Question: I'm building a GPS Java application used in positioning and tracking services and it designed as like the following figure:

The point here is that i want to know the best server i can use in my case.
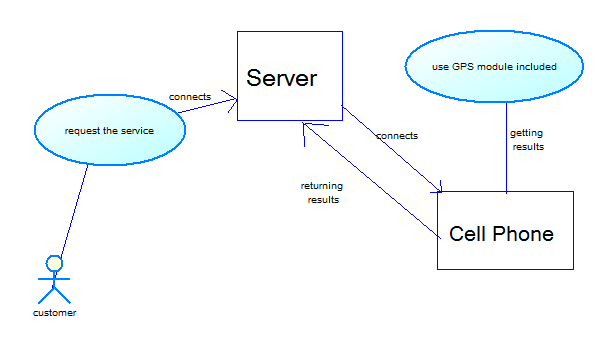
Answer: You have to build your own cellphone app and use your server or hack Nasa servers :)
At cellphone, when app started and user agree to use GPS and send it to yourapp.yourserver.com than it will be available at your server, where is the employee. Now the boss can use his browser and check what data is stored at server side.
Otherwise:
1 GPS coordinates are transmitted from satellites. Hack and catch who's phone asked and where is now. good luck with that...
2 GSM ( not GPS ) method: each sim card has an ID. Hach the network operator server and ask where is it that SIM card. Good luck with that too.
I would suggest the first solution, but technically are others too, at least teoretically.